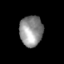
Tissue: skin
Cell type: Epithelial cells
Senescence score: 0.7668
Nuclear area (px): 692
Mean DAPI intensity: 144.065